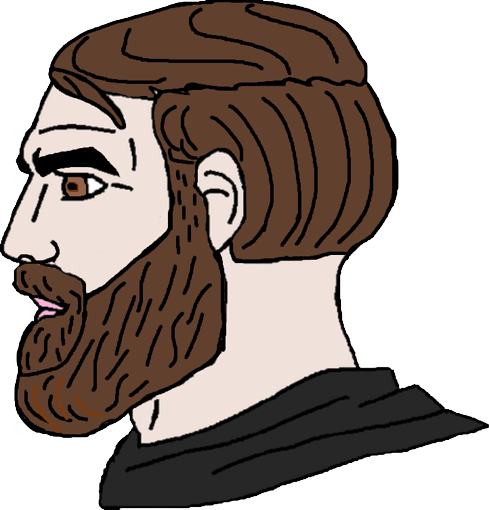
Label: 4_Yes_Chad